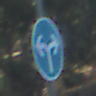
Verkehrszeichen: VorgeschriebeneFahrtrichtungRechtsOderLinks
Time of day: MorningAfternoon
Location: Outdoor (Nature)
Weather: Clear
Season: NotSpecified
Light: Natural